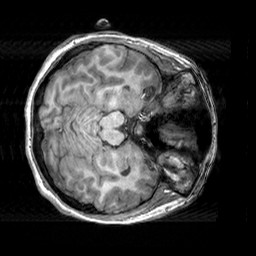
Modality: T1w
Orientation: axial
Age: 20
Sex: female
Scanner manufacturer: siemens
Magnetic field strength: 3 T
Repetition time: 2.3 s
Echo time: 0.00303 s